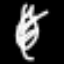
Label: leaf